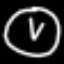
Label: clock